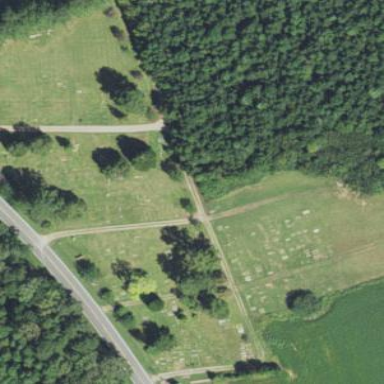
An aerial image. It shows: Cemetery.